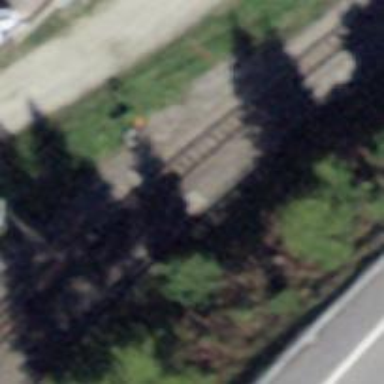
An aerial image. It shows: Railway switch.